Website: lowes
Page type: customer-info-address
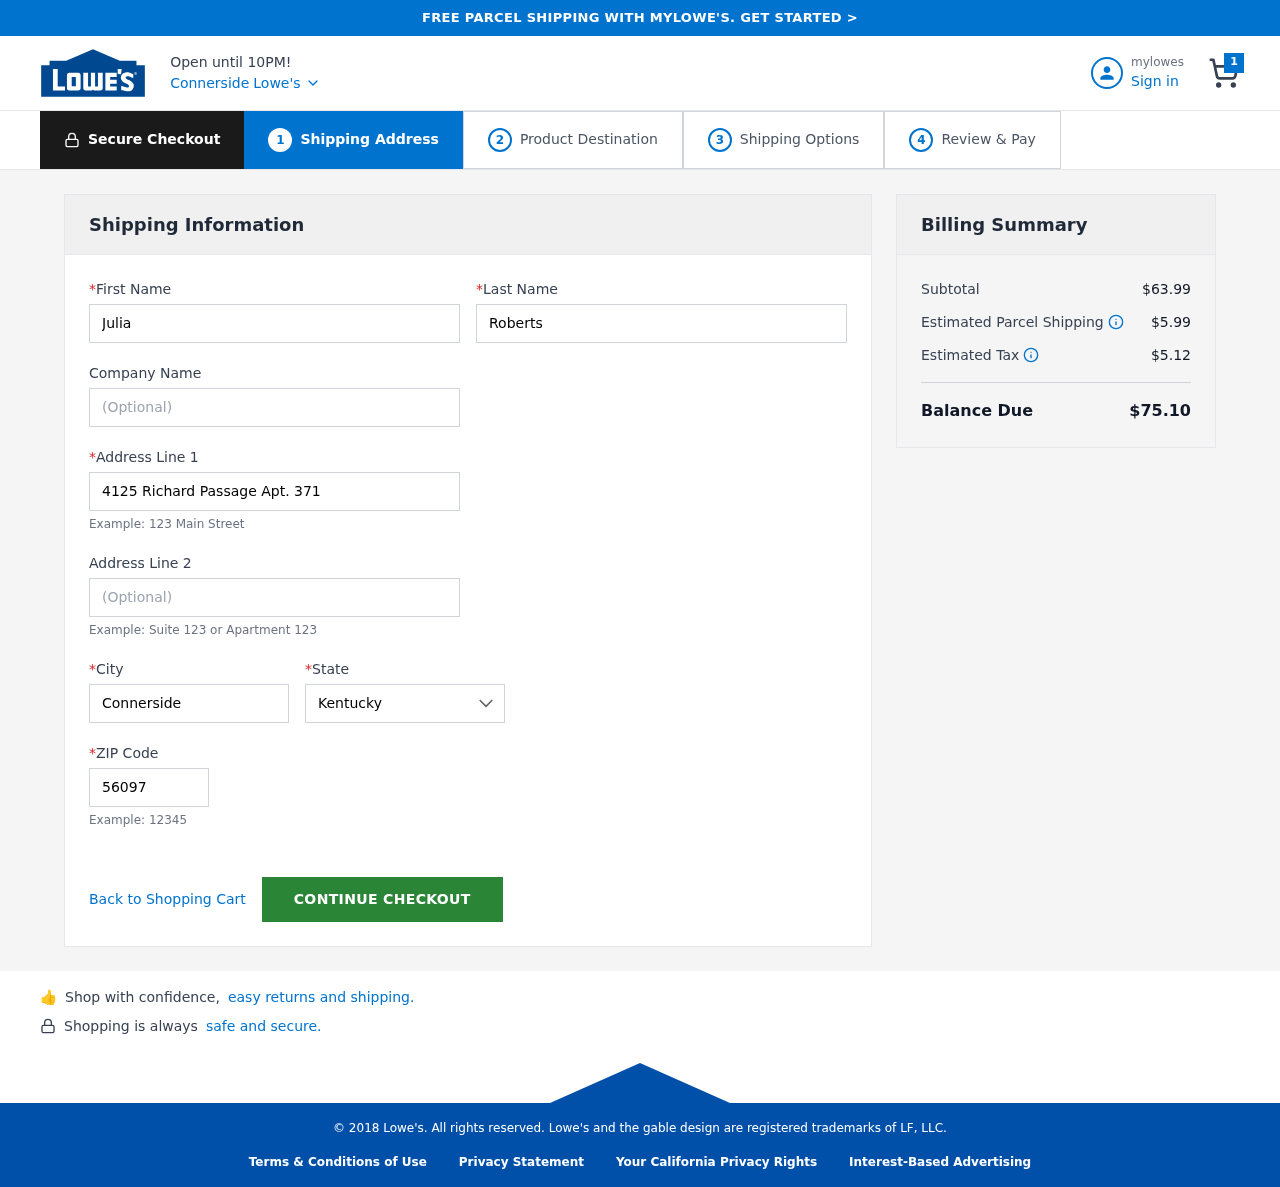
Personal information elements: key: PII_CITY
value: Connerside
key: PII_FIRSTNAME
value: Julia
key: PII_LASTNAME
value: Roberts
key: PII_POSTCODE
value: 56097
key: PII_STATE
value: Kentucky
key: PII_STREET
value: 4125 Richard Passage Apt. 371
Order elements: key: ORDER_NUM_ITEMS
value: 1
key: ORDER_SUBTOTAL
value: $63.99
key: ORDER_SHIPPING_COST
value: $5.99
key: ORDER_TAX
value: $5.12
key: ORDER_TOTAL
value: $75.10